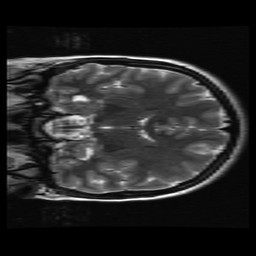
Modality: T2w
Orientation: coronal
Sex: female
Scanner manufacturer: ge
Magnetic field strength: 3 T
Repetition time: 5 s
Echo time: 0.1012 s